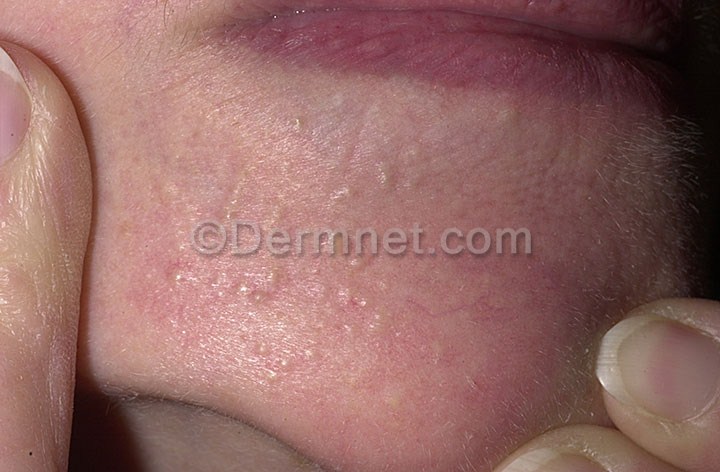
Disease: Acne and Rosacea Photos